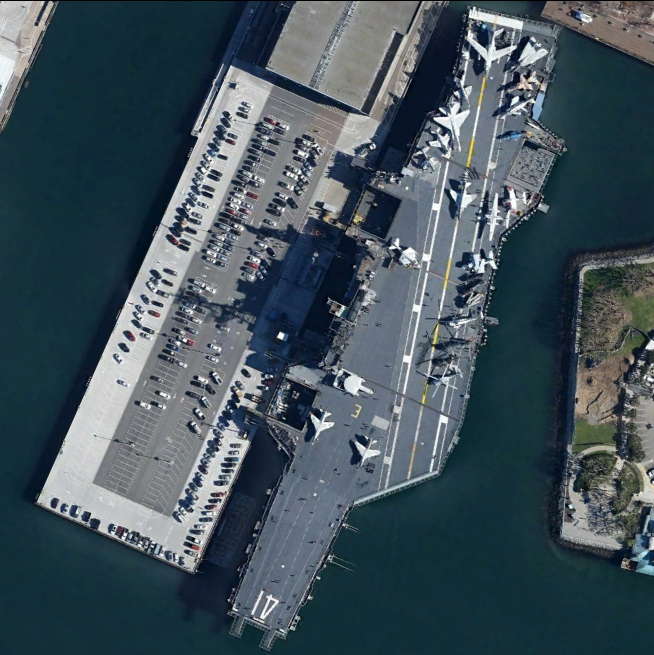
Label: aircraft_carrier